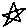
Label: star